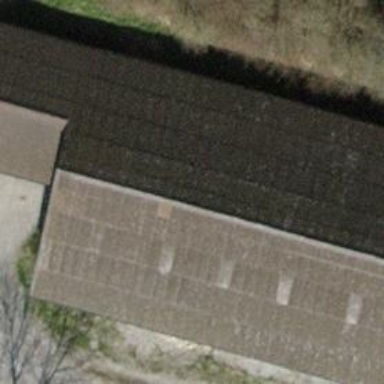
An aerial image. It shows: Warehouse with gabled roof.